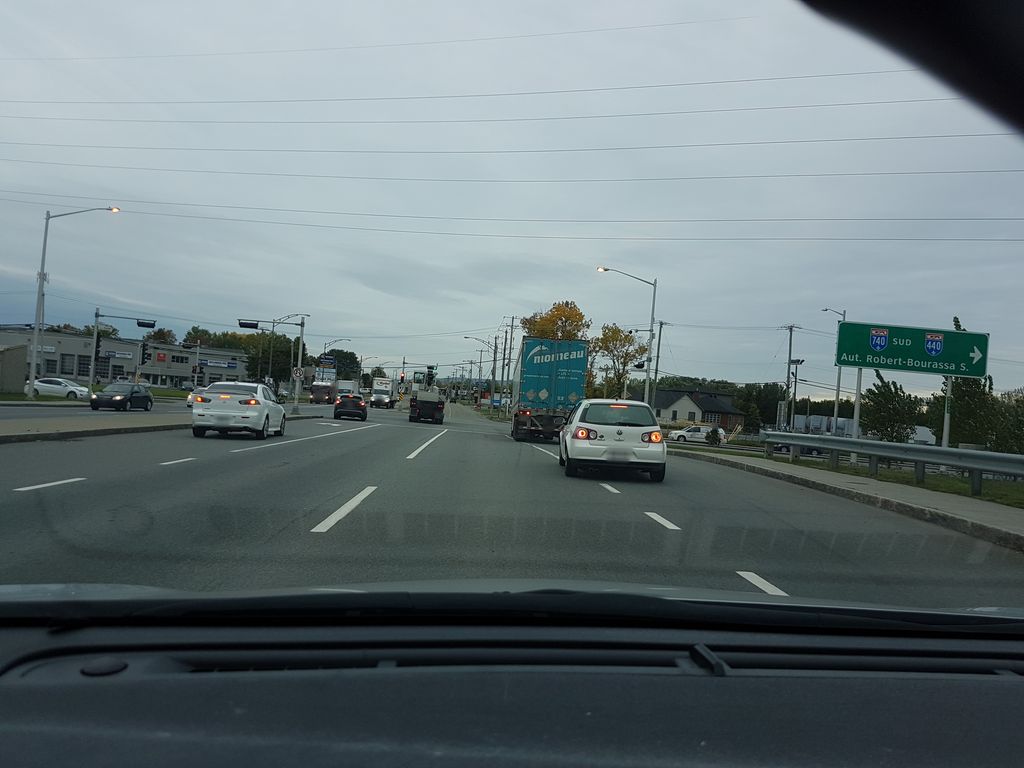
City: quebec_city